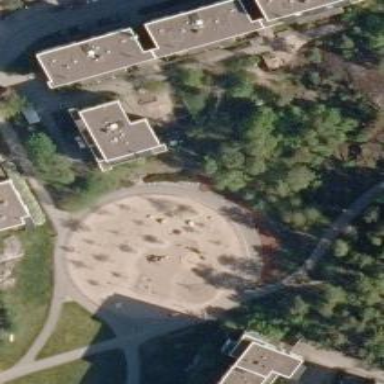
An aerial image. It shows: Playground with springy equipment.